Question: At the moment I'm using a Singleton class to do some work but I'm wondering if there is something better.
I have an app that has a completely dynamic work flow. It uses a navigation controller but the order of the view controllers depends entirely on some data that is downloaded from our server.
The entire workflow is downloaded and saved in an array.
The "main menu" screen of the app has several choices (settings, recent, etc...) these are fixed but one of them is the dynamic one. It always starts with the same type of view controller but from then on it depends on what you choose.
There are 4 different types of these dynamic controllers.
- - - -
When you press the option "New Event" on the main menu the menu then goes off to the singleton (EventManager) and tells it to start a new event.
The singleton then pushes a single selection dynamic view on the nav controller and gives it the initial options.
From here on the singleton picks up all the selections and works out what type of view is required next.
Anyway, I don't like the singleton pattern here as I don't think it should be a singleton.
What I would like is a class that I can create from a ViewController and this class will then control the pushing and popping and flow of data between a load of different view controllers. Then when you go back to the main menu this class can go away so I create a new class each time.
Is there a pattern that I can look at that will do this? Or should I stick with a singleton like I am now?
I hope this makes sense.
Could I use a UIPageViewController for this? Then the datasource/delegate object of the UIPageViewController will take the place of the Singleton I am currently using... or something?

Each VC along the flow has no idea what cam before it or what comes next. All they do is call back to the singleton to say "This value was selected" or "This text was entered" etc...
The singleton then stores that info and works out what comes next and pushes the next VC onto the stack.
It needs to be able to move back along the stack so the user can go back to change something etc...
It's all working as it is I just don't like the use of the singleton.
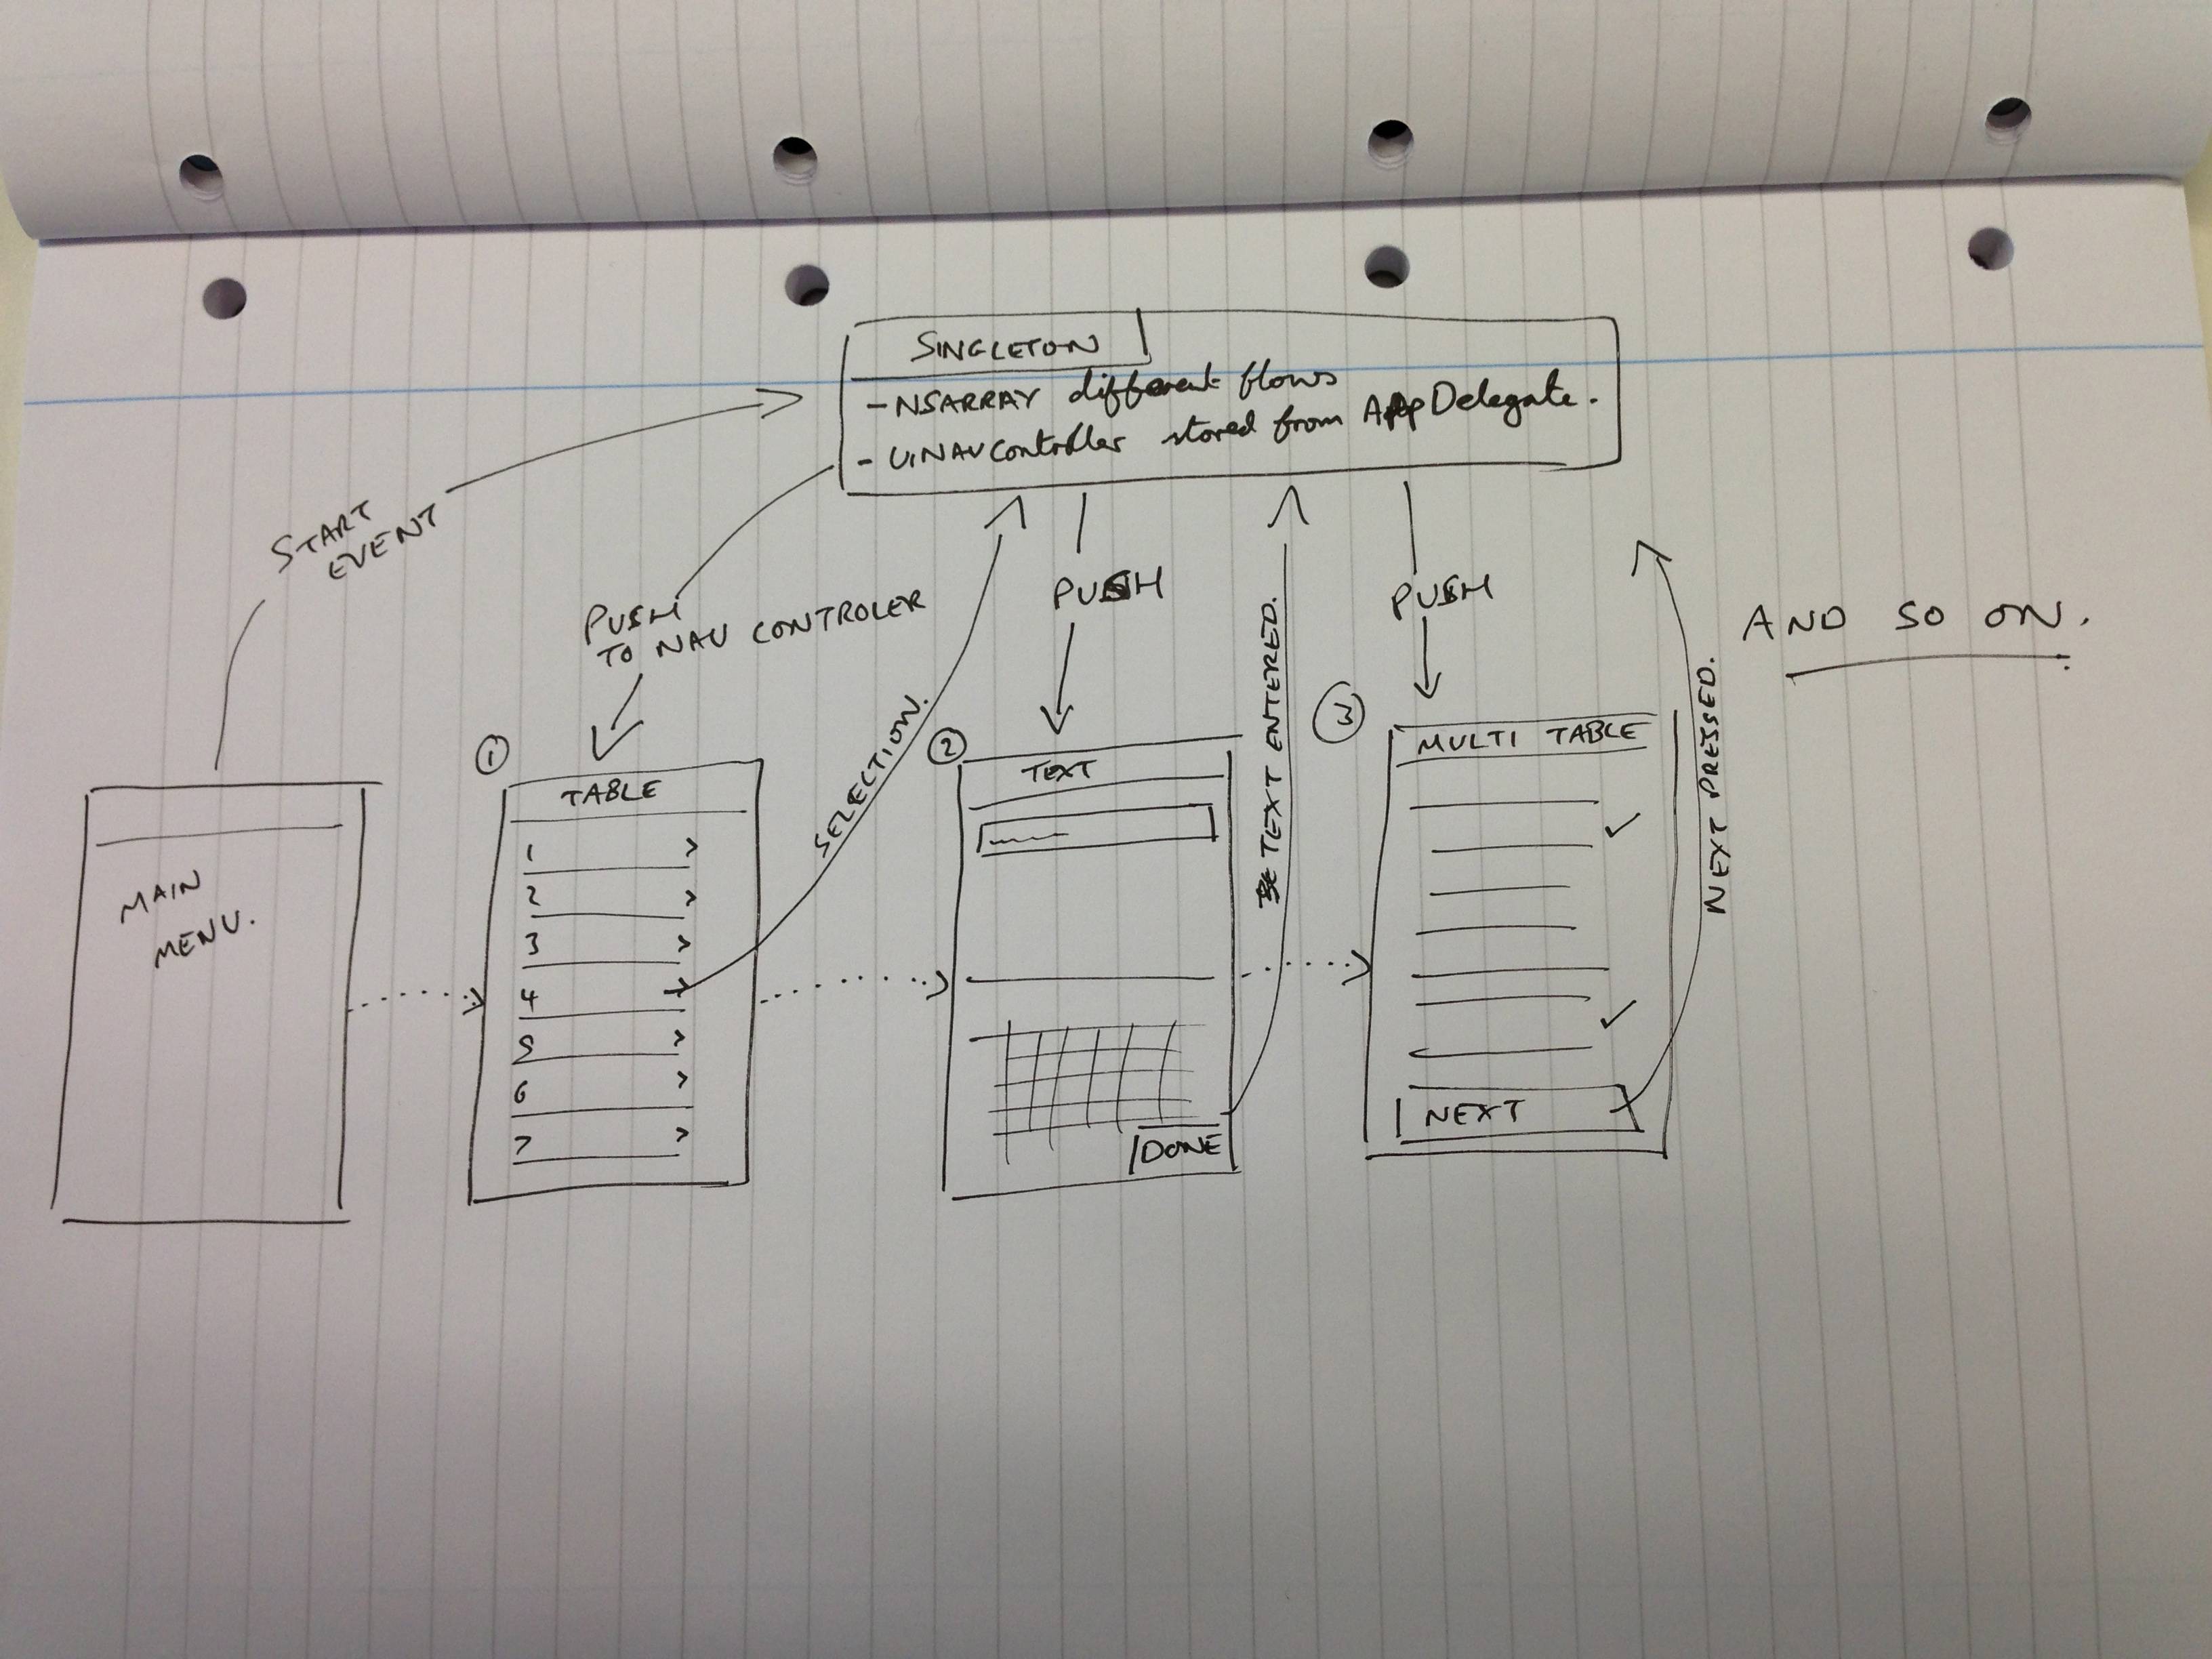
Answer: Everything you've described here sounds really good, even down to the naming. "EventManager" sort of sounds like it manages all "events" in the system (so I'd expect there to be a class called 'Event', but that's a tiny quibble and the name is likely still very good). There are other good designs, but I wouldn't have any problem with yours.
I agree that this does look like a good fit for 'UIPageViewController'. You should certainly investigate that to see if it's the right fit. It's always nice to use a built-in controller if you can.
There's no reason to strongly avoid singletons. They are a natural part of iOS development and fairly common in good Cocoa design. They should be <URL>. This just creates an easy-to-access instance rather than a true "singleton." This is the way things like 'NSNotificationCenter' work and is often a very good pattern.
Singletons are best when many random pieces of the system need to access them directly and passing them around to everyone would be a lot of overhead (especially if many of the pieces you'd have to pass the object to don't need it themselves). Again, think 'NSNotificationCenter'. If the users of it are mostly contiguous (i.e. most objects you would pass it to actually need it themselves), then just create one at the start of the program and pass it around. That sounds like your situation, so your intuition about it seems good. Just de-singleton it and pass it. Easy change.
But I'd definitely dig into 'UIPageViewController'. It could match your problem very well.